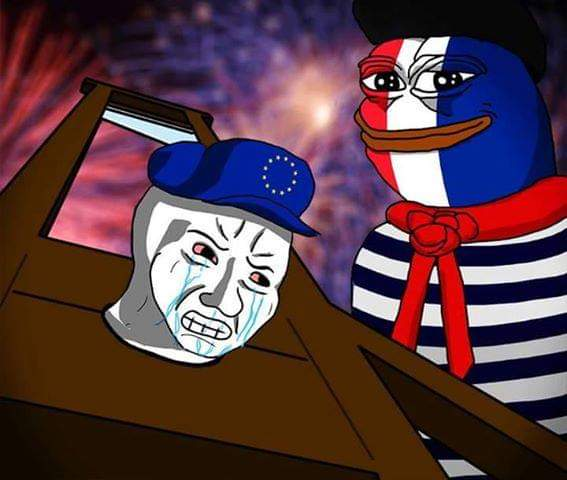
Label: 5_Wojak_with_Background